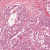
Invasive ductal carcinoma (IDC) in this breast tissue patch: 0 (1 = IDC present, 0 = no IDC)